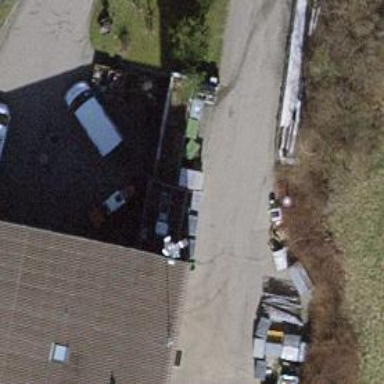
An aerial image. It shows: Diesel fuel vending machine.